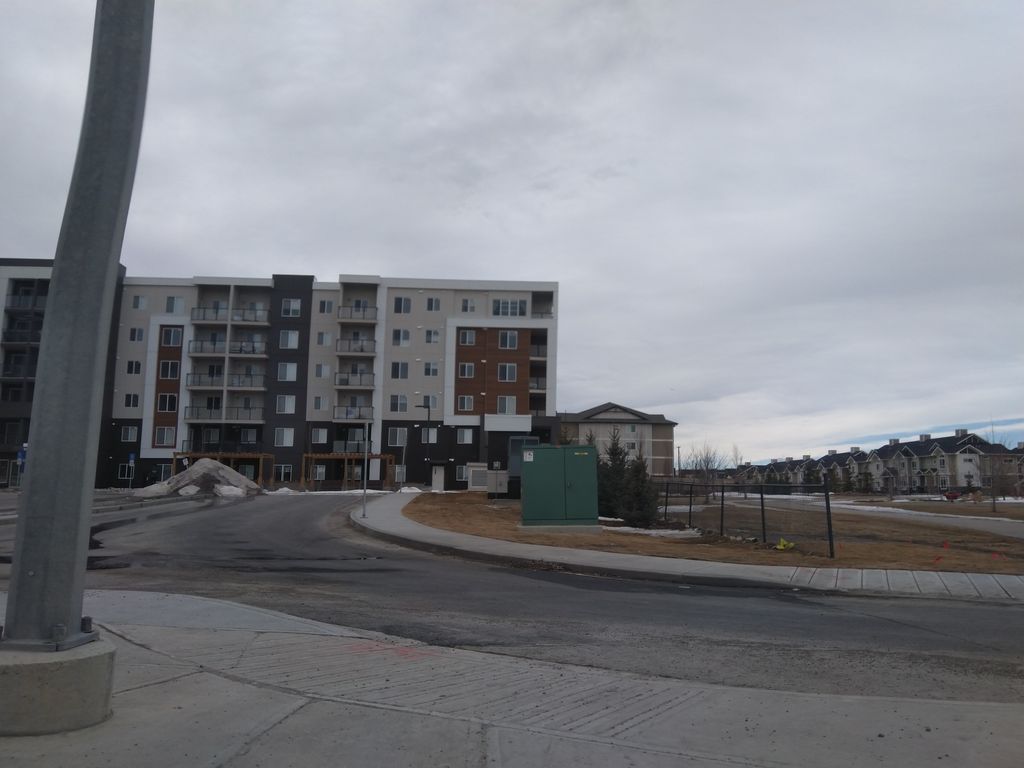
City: calgary